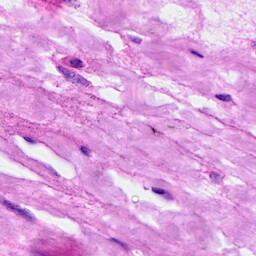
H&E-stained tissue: Breast